三年级 · 算术
列坚式计算。 (带出的要验算) (共 12 分)

| $165+124=$ | $2504-188=$ |
| :--- | :--- |
| 사 $376+535=$ | д $600-435=$ |
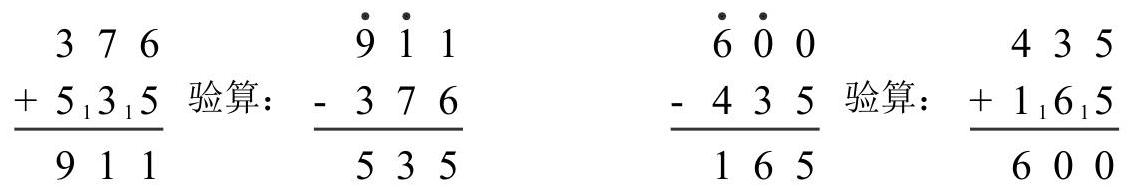
答案: $289 ; 2316$

$911 ; 165$

【分析】整数加法计算时, 相同数位对齐, 从低位加起, 哪一位上的数相加满十, 就向前一位进一。加法验算时, 用和减去加数, 看是不是等于另一个加数。

整数减法计算时, 相同数位对齐, 从低位减起, 哪一位上的数不够减, 就从它的前一位退一作十, 和本位上的数合并在一起, 再减。减法验算时, 用减数加上差, 看是不是等于被减数。

【详解】 $165+124=289 \quad 2504-188=2316$
165
$2 \dot{5} \dot{0} 4$
$\begin{array}{r}165 \\ +124 \\ \hline 289\end{array}$
$\begin{array}{r}188 \\ \hline 2316\end{array}$
山 $376+535=911$
ఓ $600-435=165$